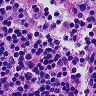
Metastatic tissue present: no